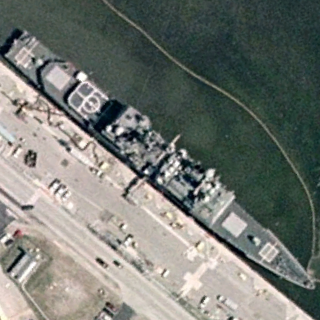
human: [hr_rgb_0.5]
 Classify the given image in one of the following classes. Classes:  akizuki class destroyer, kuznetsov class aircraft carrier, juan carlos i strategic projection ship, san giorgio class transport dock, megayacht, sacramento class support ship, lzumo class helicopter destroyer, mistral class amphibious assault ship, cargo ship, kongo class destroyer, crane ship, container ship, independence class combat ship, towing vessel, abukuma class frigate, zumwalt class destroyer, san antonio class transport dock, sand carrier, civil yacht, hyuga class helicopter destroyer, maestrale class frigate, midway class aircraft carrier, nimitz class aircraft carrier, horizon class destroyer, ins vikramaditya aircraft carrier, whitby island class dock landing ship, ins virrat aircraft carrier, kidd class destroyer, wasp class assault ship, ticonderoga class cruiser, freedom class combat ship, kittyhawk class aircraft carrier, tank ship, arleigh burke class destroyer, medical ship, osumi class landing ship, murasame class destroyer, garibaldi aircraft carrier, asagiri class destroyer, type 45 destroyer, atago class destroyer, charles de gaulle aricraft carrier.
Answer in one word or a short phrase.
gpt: Ticonderoga class cruiser